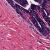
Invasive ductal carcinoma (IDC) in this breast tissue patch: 0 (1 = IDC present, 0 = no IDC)